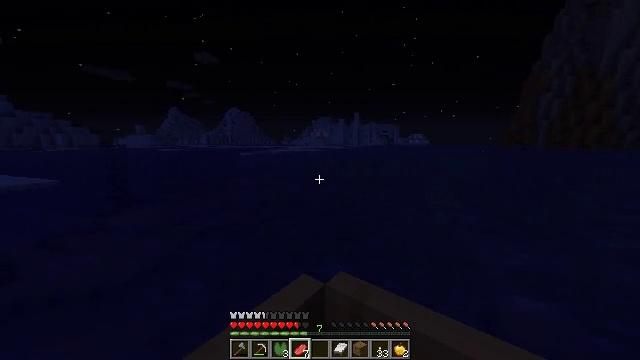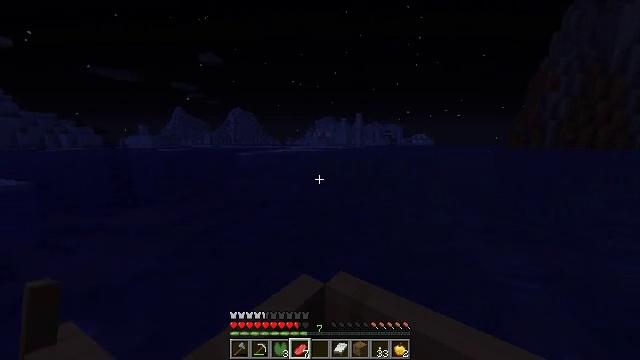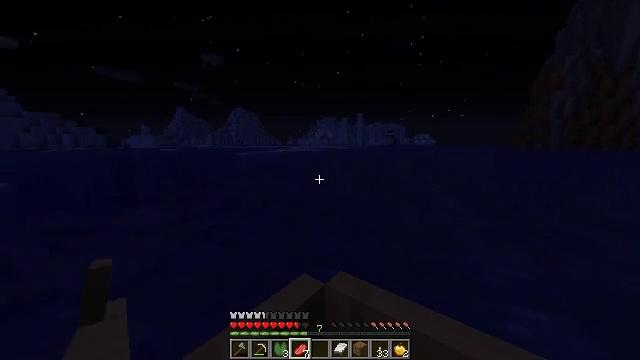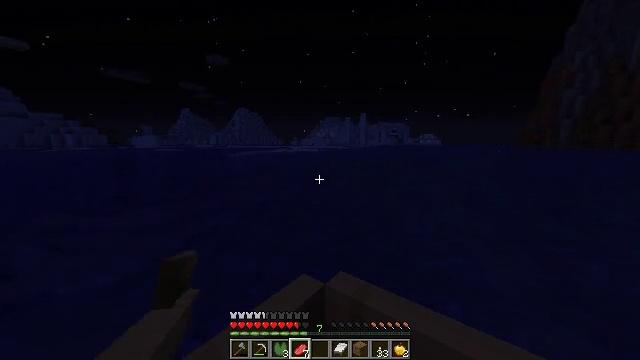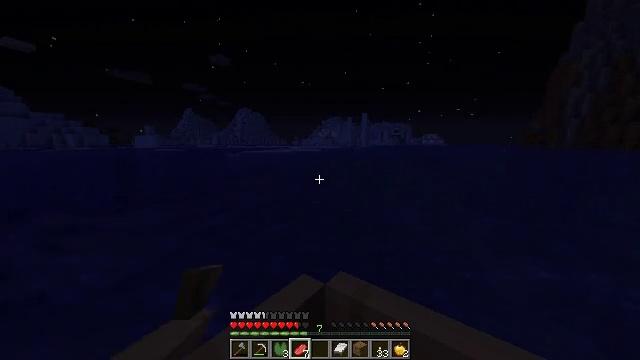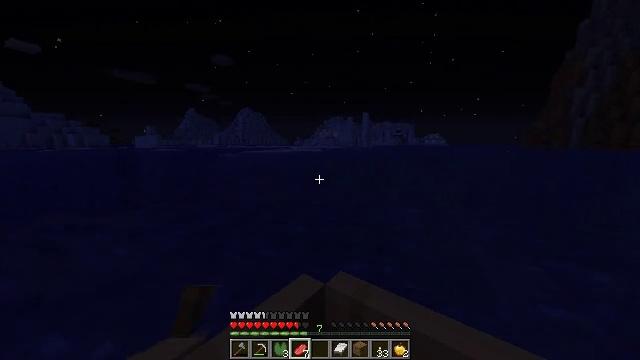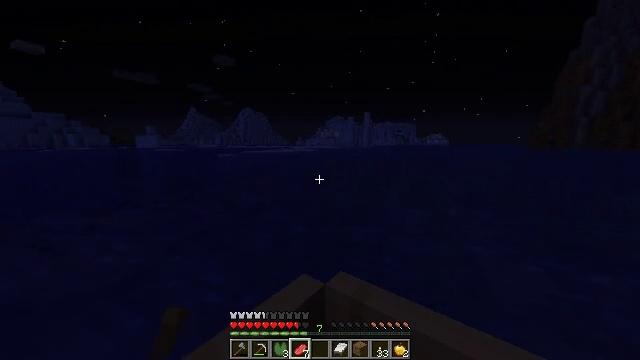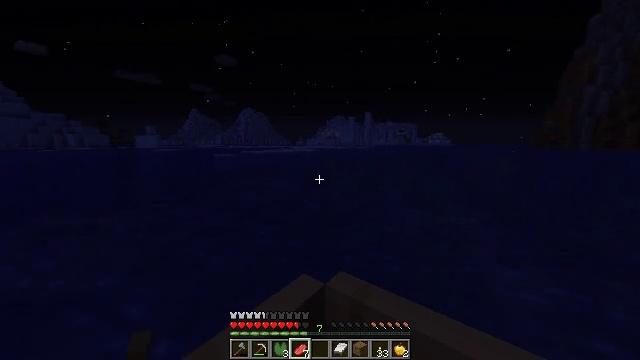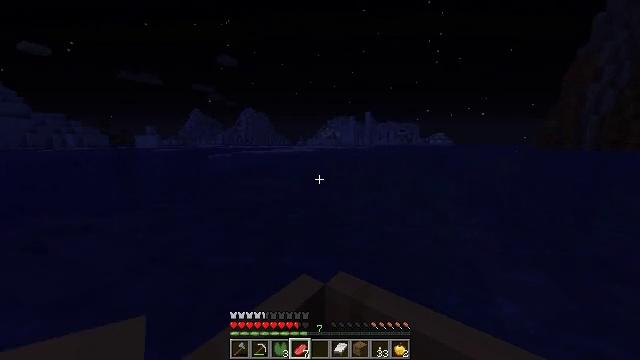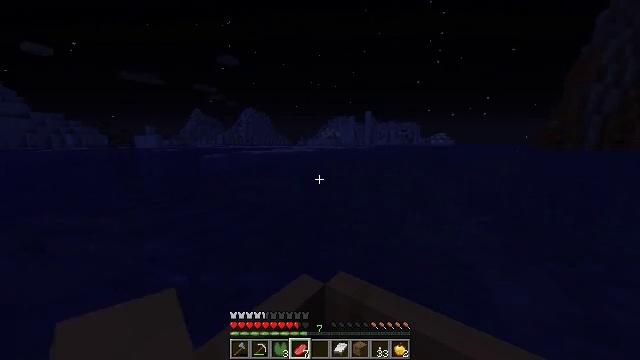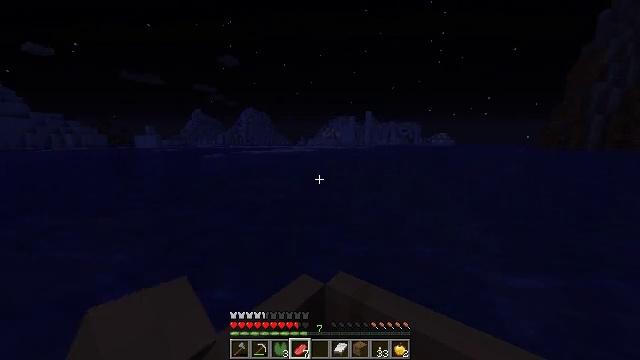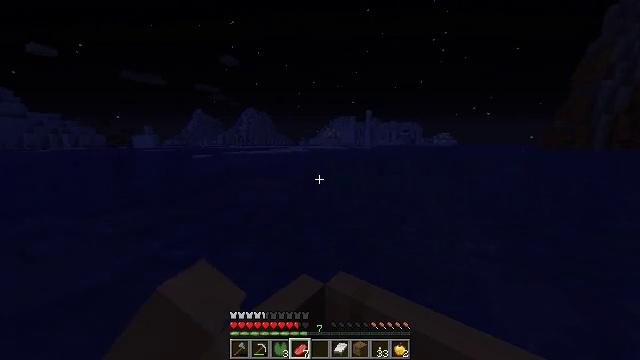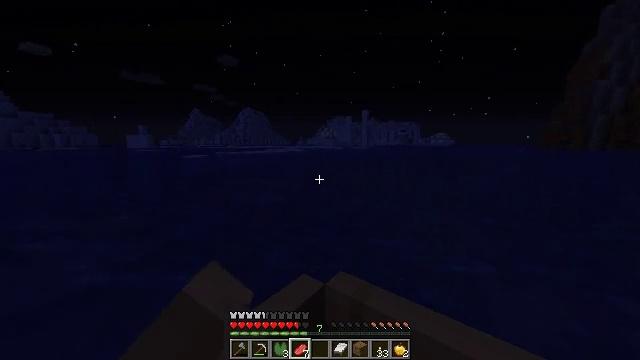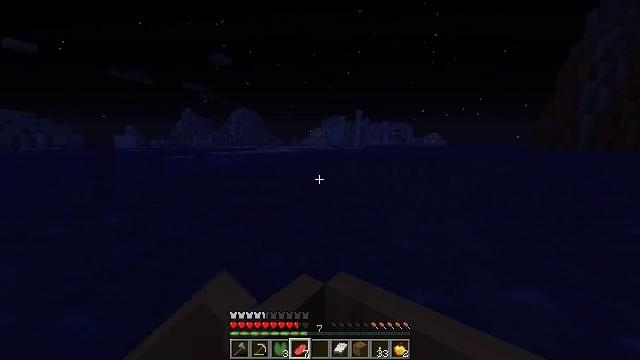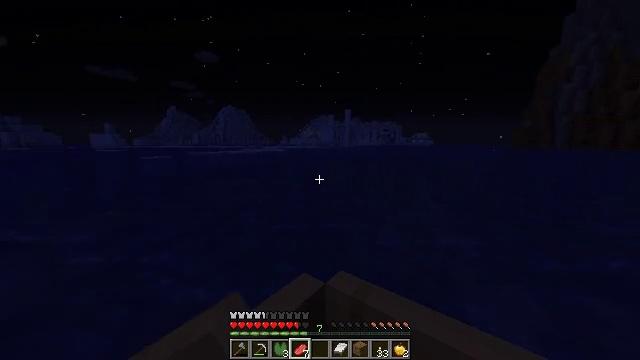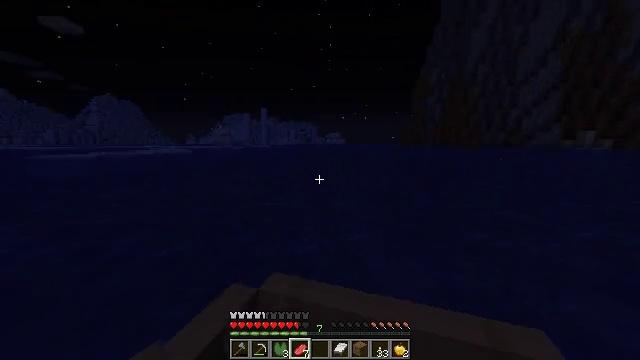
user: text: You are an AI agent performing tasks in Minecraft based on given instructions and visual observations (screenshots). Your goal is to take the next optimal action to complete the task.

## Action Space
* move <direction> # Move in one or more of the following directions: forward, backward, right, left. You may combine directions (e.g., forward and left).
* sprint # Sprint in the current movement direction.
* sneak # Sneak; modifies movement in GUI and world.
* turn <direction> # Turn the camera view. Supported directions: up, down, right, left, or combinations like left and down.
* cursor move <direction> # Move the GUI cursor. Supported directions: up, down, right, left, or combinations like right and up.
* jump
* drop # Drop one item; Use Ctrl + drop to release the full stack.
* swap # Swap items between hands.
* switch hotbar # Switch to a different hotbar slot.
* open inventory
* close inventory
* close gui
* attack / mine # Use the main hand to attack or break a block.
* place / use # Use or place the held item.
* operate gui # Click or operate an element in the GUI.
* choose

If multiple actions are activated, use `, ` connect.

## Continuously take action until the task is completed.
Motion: motion action
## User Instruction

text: Mine mossy stone bricks.
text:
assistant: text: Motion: move forward, sprint
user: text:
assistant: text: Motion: move forward, sprint
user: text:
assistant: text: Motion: move forward, sprint
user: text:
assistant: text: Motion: move forward, sprint
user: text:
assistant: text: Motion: move forward, sprint
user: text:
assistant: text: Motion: move forward, sprint
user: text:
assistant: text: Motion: move forward, sprint
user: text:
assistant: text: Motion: move forward, sprint
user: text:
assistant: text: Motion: move forward, sprint
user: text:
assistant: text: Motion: move forward, sprint
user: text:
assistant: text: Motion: move forward and move right, sprint
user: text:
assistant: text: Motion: move forward and move right, sprint
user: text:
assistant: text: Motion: move forward and move right, sprint
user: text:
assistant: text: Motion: move forward and move right, sprint
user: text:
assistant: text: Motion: move forward and move right, sprint, turn right
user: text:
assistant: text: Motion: move forward and move right, sprint, turn right and down
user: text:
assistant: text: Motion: move forward and move right, sprint, turn right and down
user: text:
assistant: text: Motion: move forward and move right, sprint
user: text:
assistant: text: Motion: move forward and move right, sprint
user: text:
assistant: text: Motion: move forward, sprint
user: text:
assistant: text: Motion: move forward, sprint
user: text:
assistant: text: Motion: move forward, sprint
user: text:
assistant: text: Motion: move forward, sprint
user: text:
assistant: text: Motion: move forward, sprint
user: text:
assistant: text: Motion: move forward, sprint
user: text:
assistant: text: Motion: move forward, sprint
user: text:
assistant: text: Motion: move forward, sprint
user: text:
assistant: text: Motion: move forward, sprint
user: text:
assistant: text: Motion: move forward, sprint, turn left
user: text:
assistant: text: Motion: move forward, sprint, turn left and up